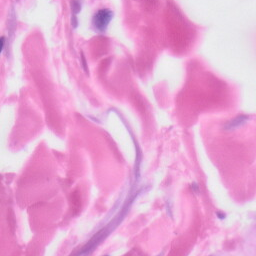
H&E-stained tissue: Skin